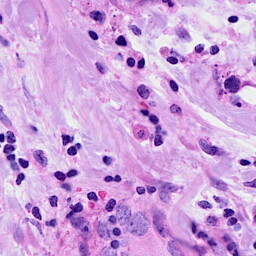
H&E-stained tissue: Breast